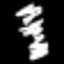
Label: squiggle